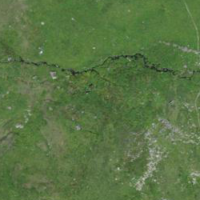
EUNIS habitat code: 26
Species observed at this site:
Arnica montana